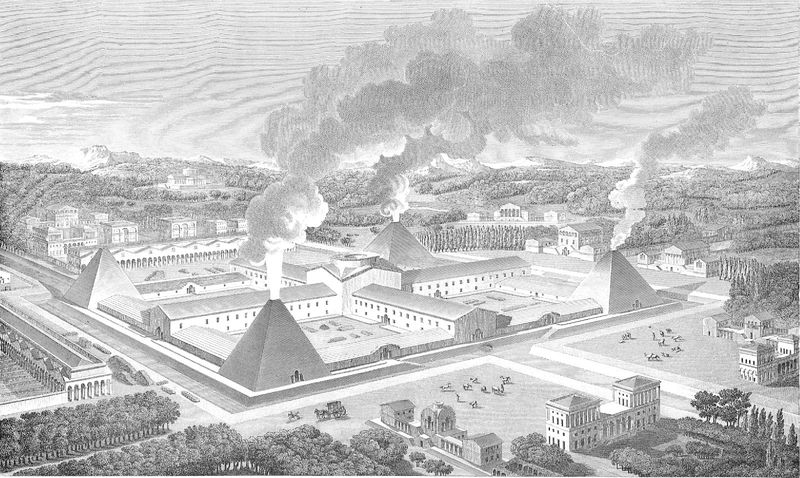
Titel: “L´Architecture considérée sous le rapport de l´art, des moers et de la législation”
Künstler: Claude Nicolas Ledoux
Schlagwörter: berg, himmel, wolken, bäume, landschaft, menschen, stadt, säulen, zeichnung, gebäude, haus, schloss, tiere, architektur, häuser, hügel, qualm, rauch, wald, ofen, pferde, schornstein, schornsteine, allee, grafik, hof, rauh, fabrik, kutsche, platz, vogelperspektive, industrie, dampf, essen, rauchen, schlote, radierung, stich, villa, tempel, pyramide, kupferstich, höfe, römisch, waagen, lager, villen, gebäudekomplex, pyramiden, alee, pyramieden, römishc, kasserne, schlohte